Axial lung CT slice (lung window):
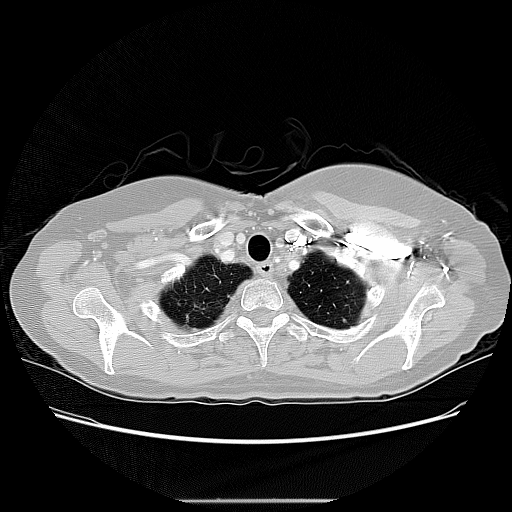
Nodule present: yes
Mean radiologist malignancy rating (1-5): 1